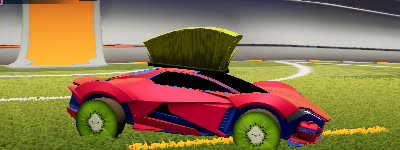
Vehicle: werewolf